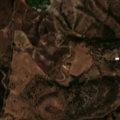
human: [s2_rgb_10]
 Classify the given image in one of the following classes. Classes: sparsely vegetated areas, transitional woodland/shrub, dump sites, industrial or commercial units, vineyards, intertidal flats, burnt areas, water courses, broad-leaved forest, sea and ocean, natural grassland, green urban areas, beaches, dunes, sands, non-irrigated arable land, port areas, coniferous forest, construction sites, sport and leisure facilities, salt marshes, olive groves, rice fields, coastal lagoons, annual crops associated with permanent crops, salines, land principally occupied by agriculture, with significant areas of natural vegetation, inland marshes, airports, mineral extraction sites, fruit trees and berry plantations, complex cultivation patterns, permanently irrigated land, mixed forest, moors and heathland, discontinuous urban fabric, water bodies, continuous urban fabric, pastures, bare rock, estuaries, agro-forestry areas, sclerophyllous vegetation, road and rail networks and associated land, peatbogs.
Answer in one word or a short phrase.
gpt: non-irrigated arable land, permanently irrigated land, broad-leaved forest, transitional woodland/shrub